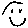
Label: smiley face